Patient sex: F
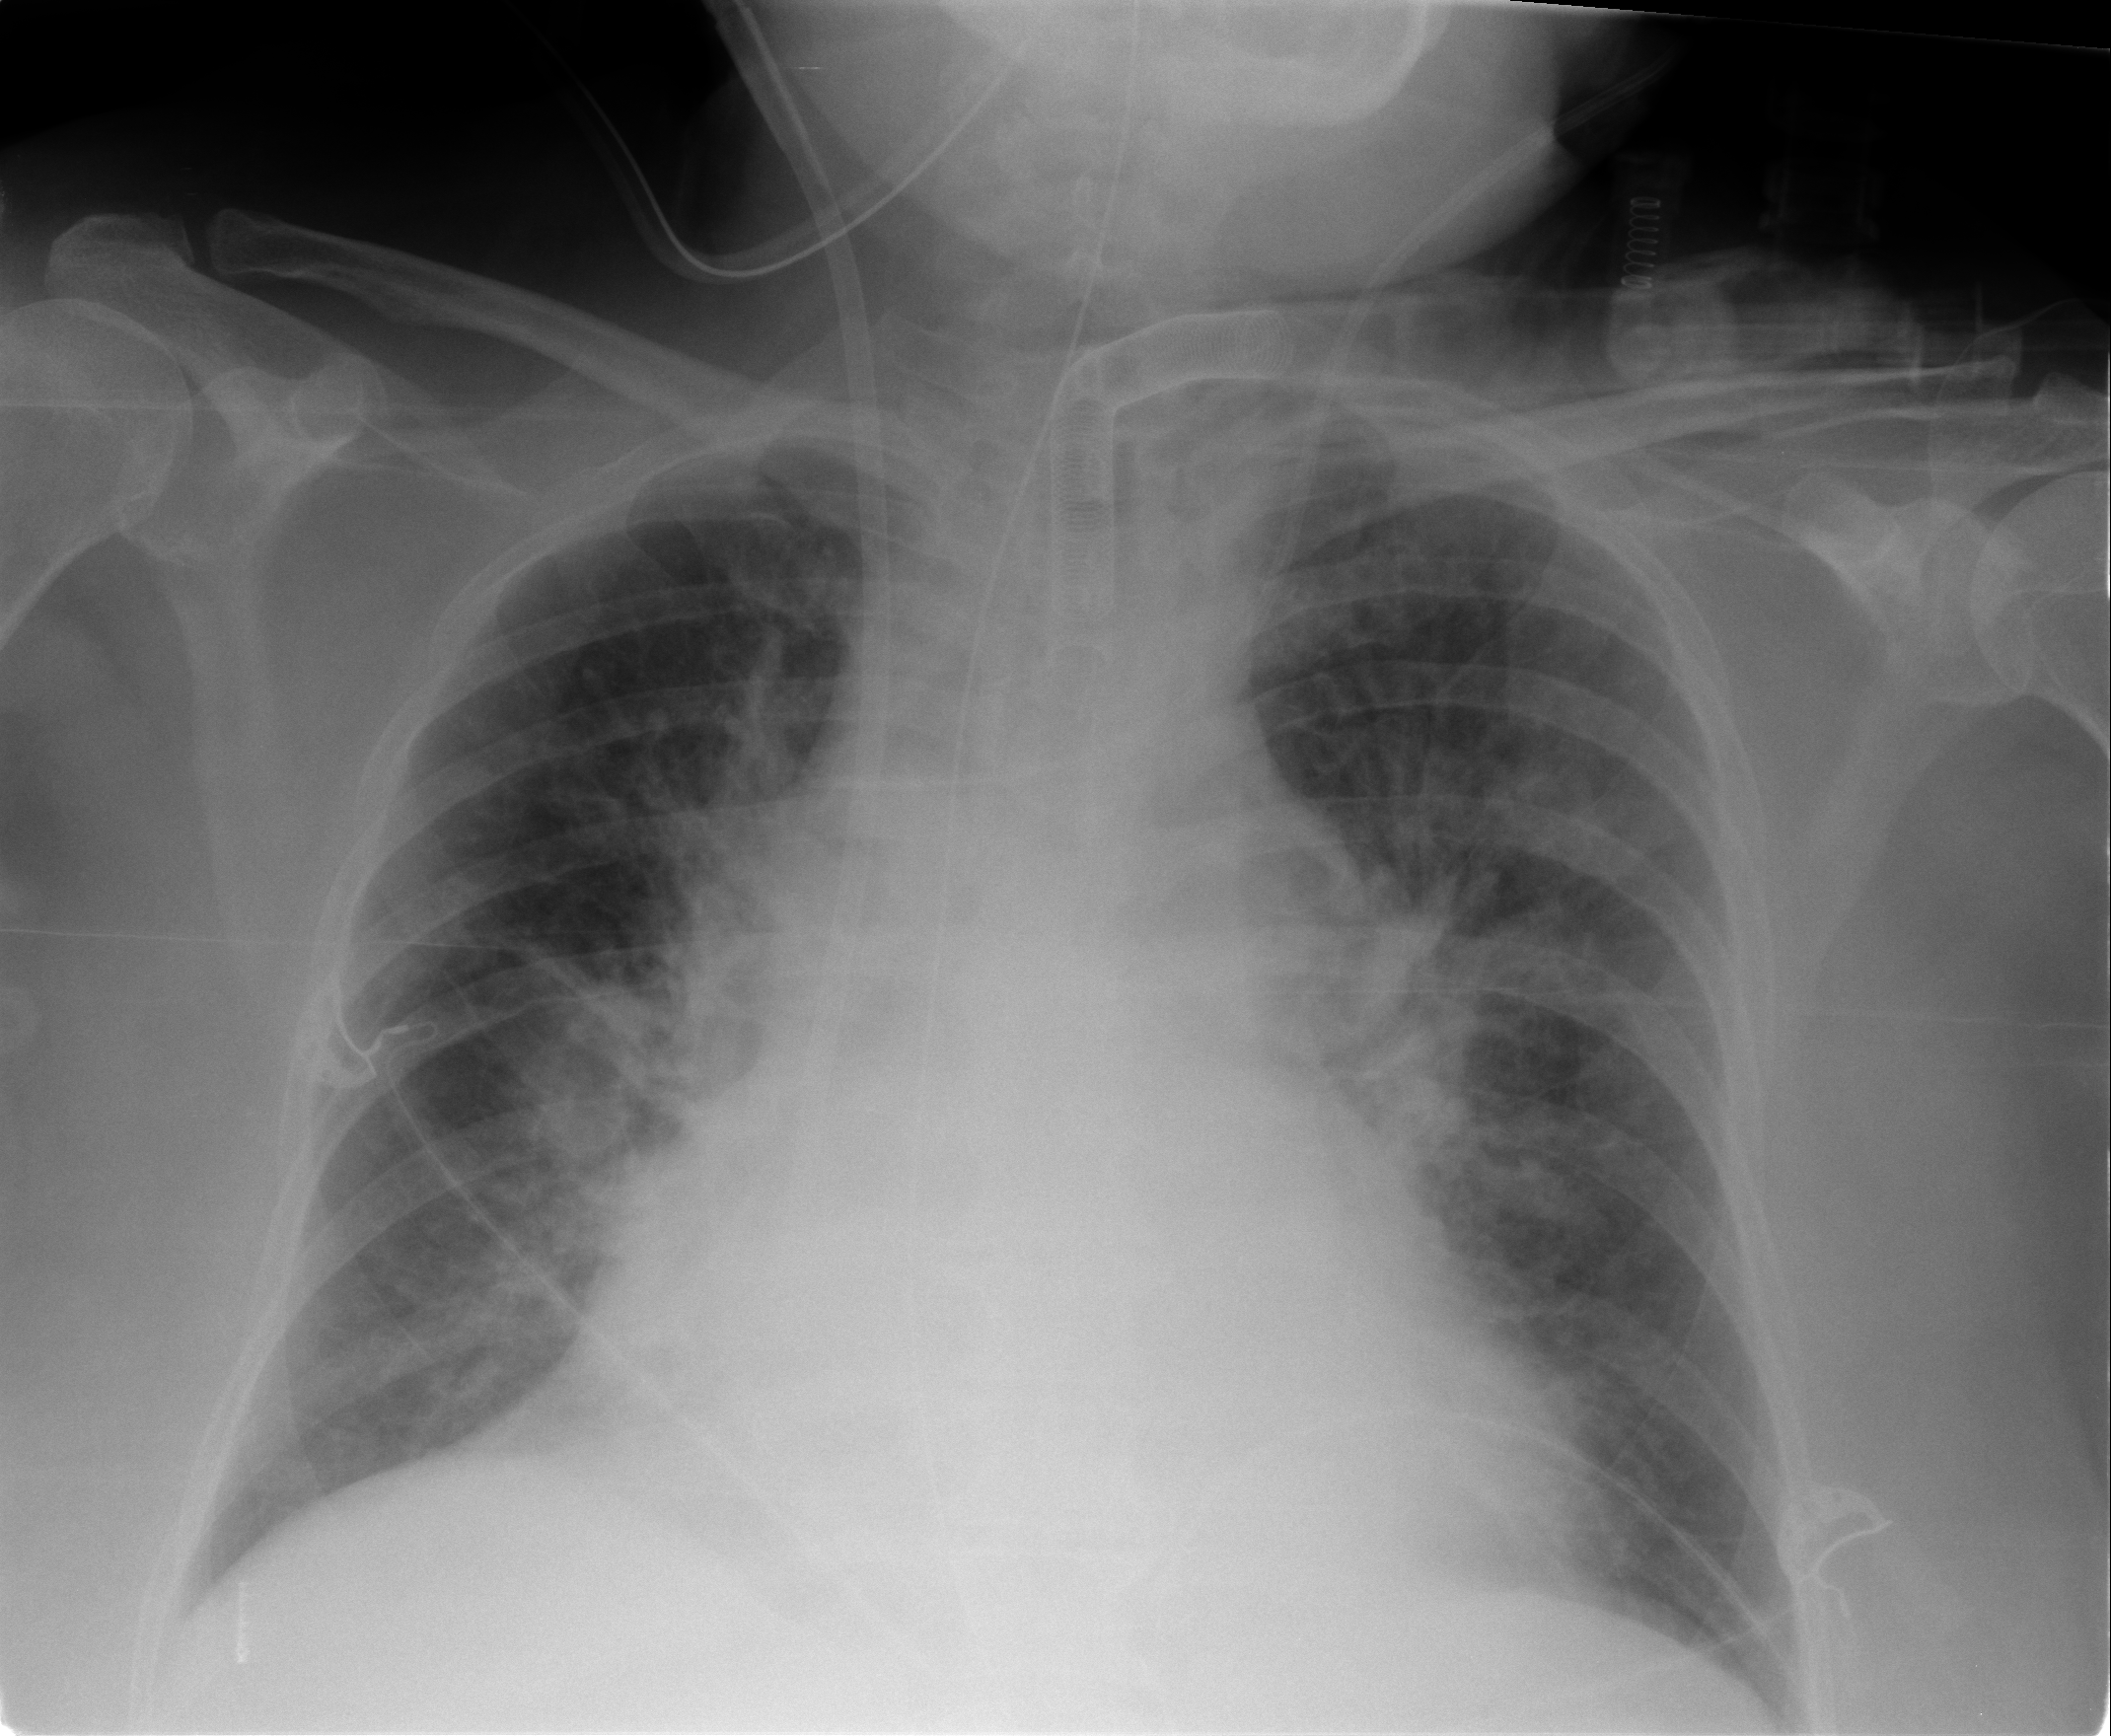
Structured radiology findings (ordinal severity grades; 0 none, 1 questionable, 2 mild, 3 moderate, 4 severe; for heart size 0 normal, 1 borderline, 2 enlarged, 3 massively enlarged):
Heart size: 2
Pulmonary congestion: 3
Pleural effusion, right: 0
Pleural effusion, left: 0
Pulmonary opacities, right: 2
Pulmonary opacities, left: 0
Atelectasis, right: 0
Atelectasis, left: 0